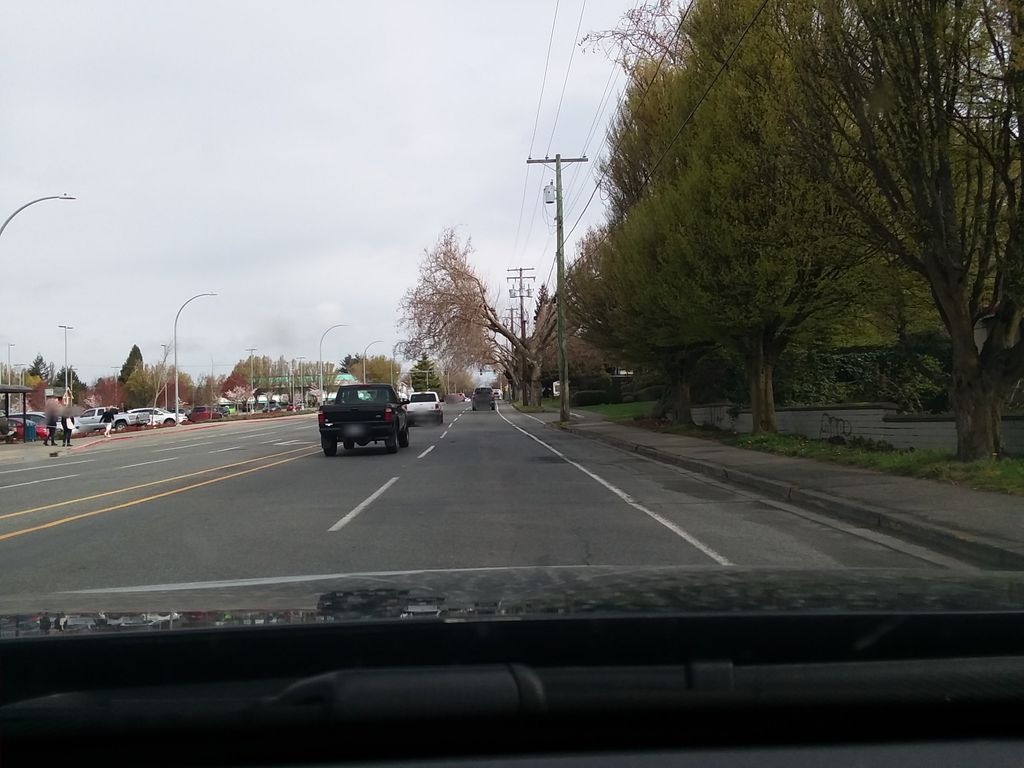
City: victoria